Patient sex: F
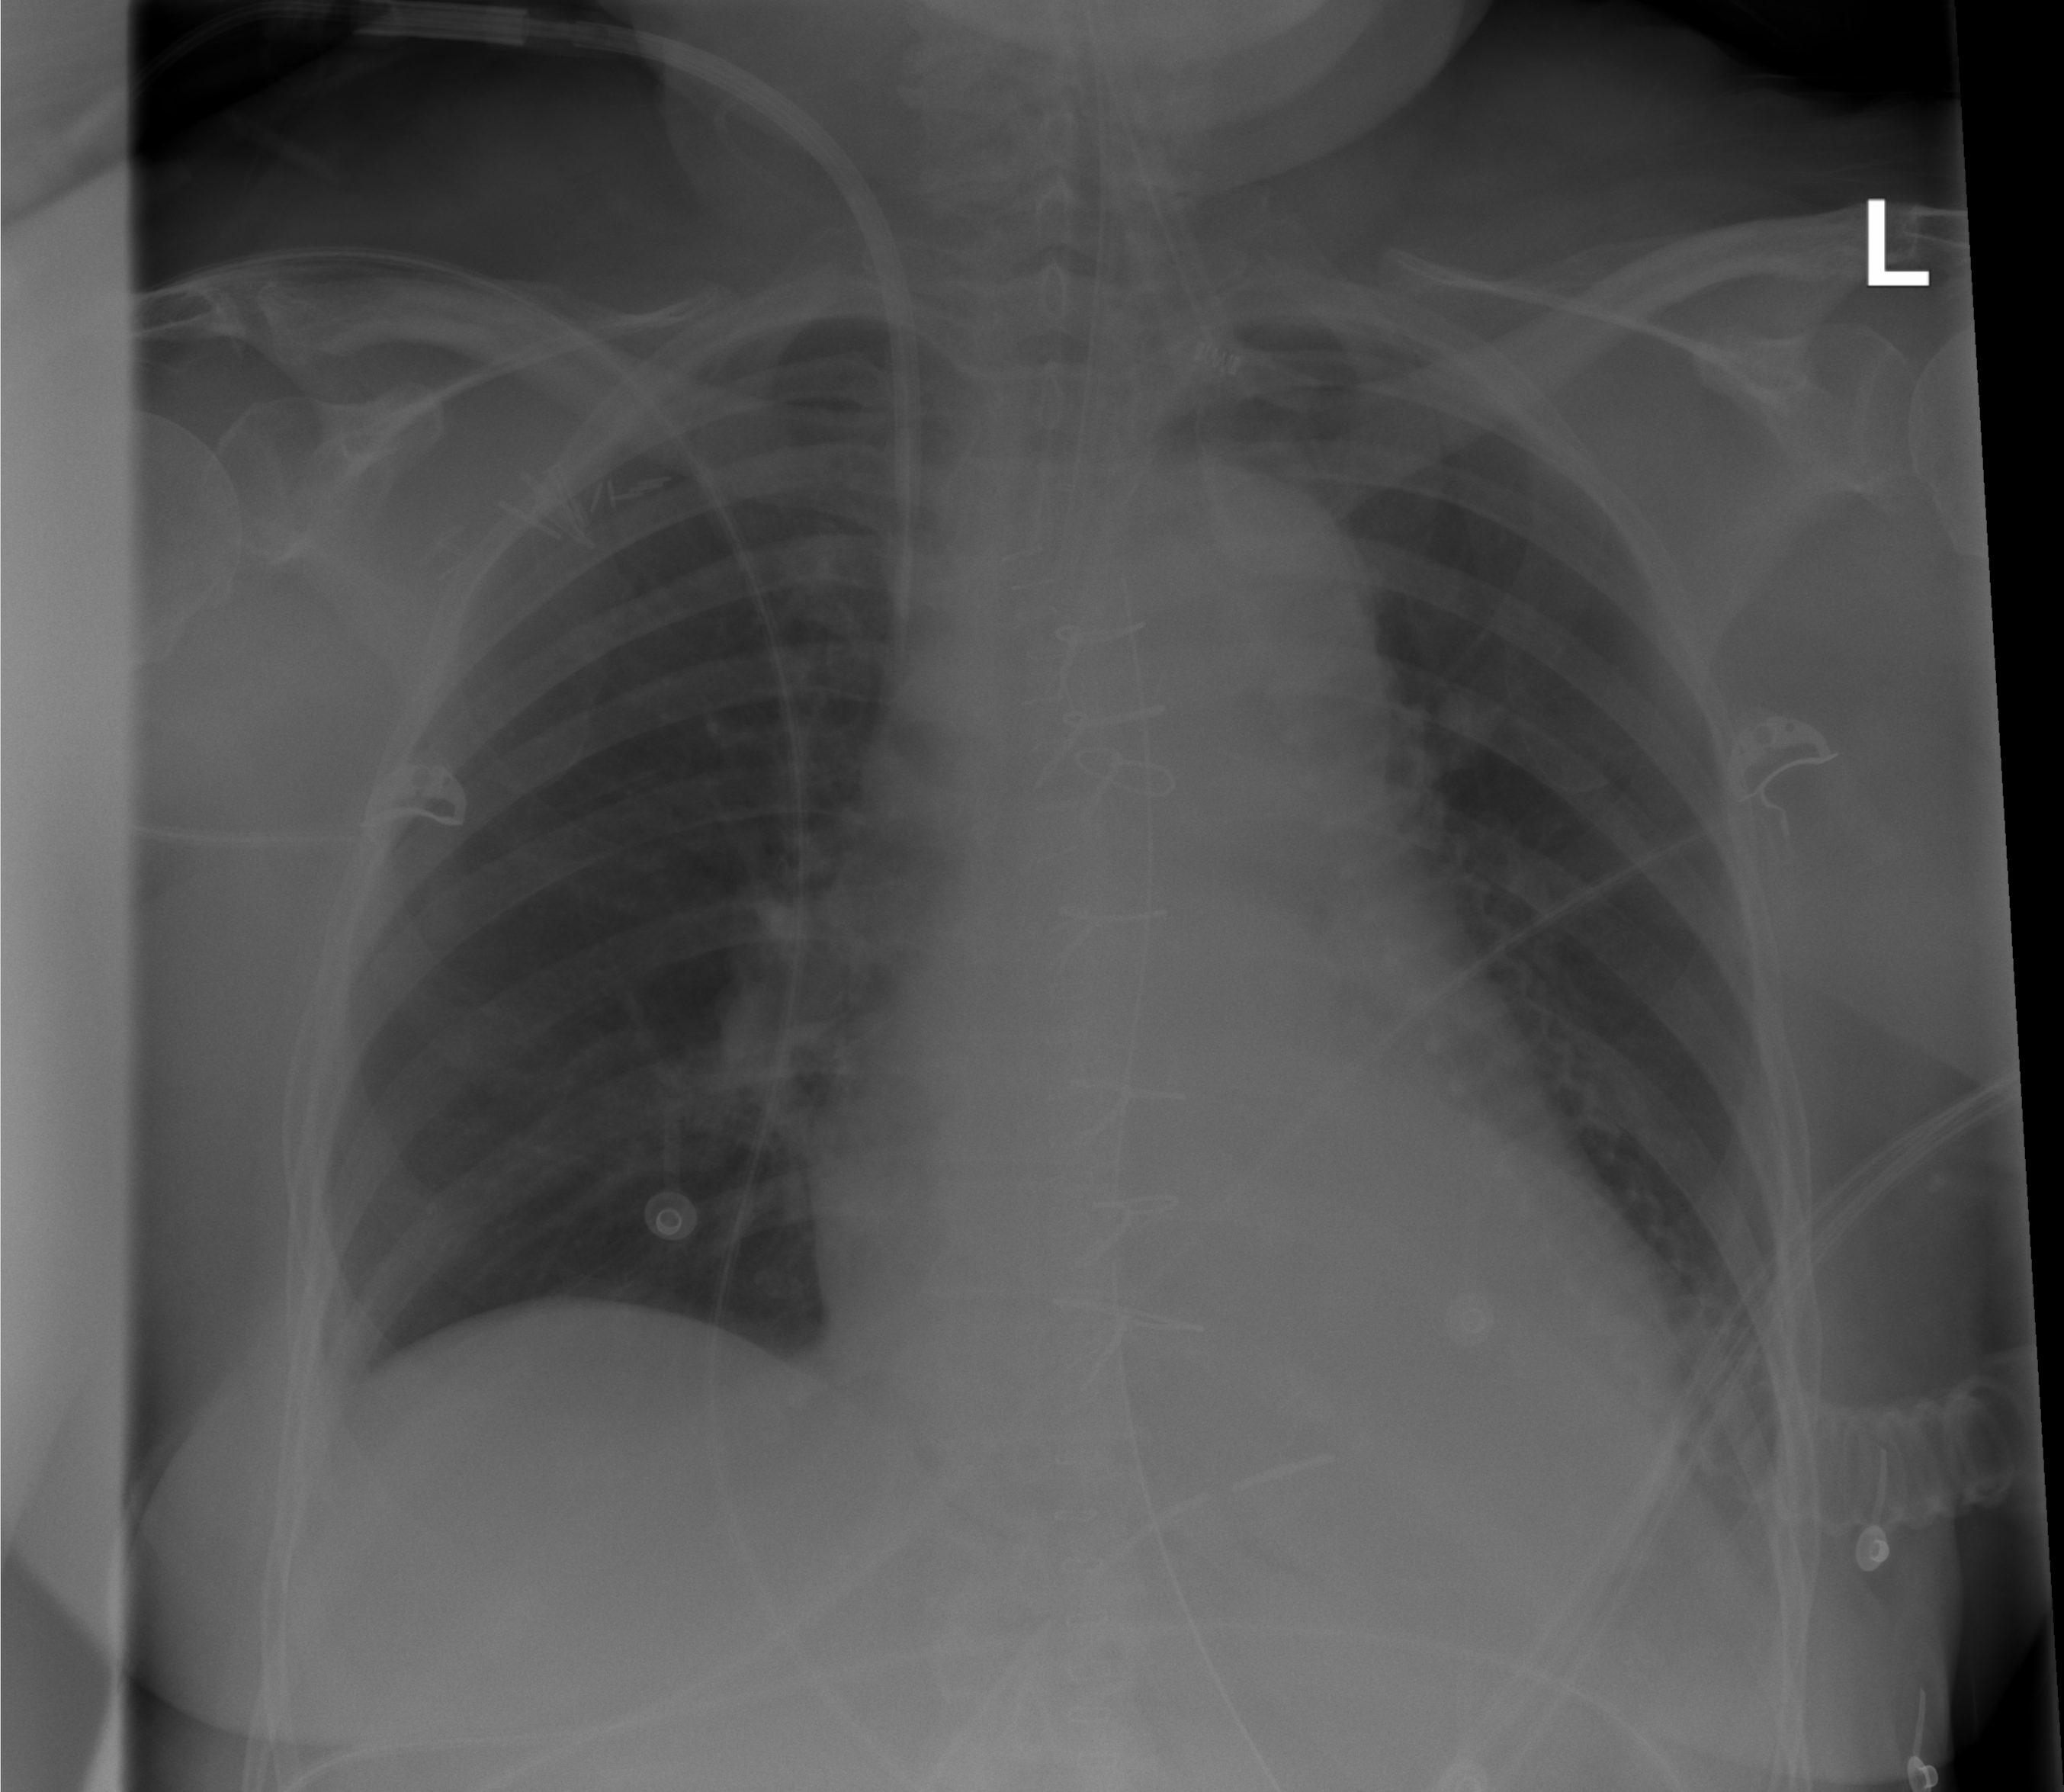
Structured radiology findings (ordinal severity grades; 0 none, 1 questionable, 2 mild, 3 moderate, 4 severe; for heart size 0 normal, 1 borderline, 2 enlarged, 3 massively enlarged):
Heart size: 1
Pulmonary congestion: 2
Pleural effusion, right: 0
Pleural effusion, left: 1
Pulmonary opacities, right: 0
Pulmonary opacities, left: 0
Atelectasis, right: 0
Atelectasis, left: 2